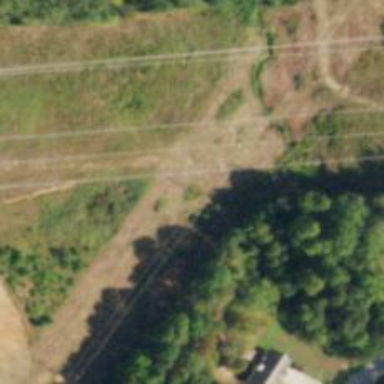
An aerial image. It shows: Power pole.